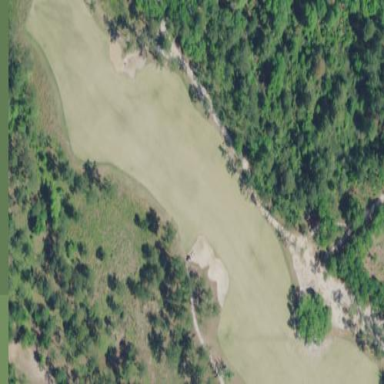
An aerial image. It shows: Grassy area designated as golf fairway.